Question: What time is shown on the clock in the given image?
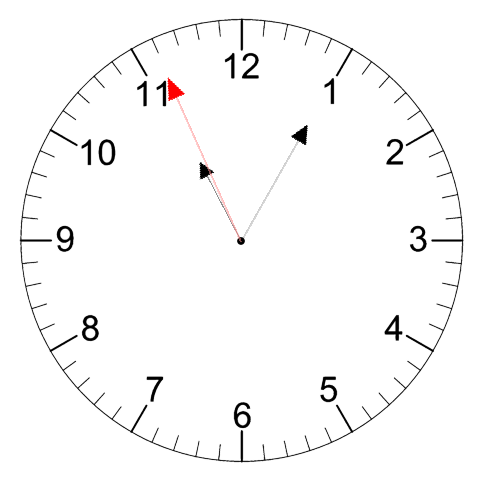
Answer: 11:04:56